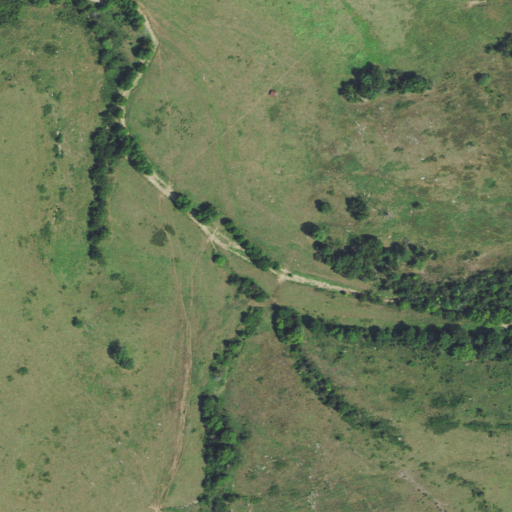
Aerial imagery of valley in Oklahoma named Gibson Hollow containing pasture and deciduous forest